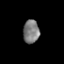
Tissue: prostate
Cell type: Endothelial cells
Senescence score: 0.2069
Nuclear area (px): 366
Mean DAPI intensity: 125.626